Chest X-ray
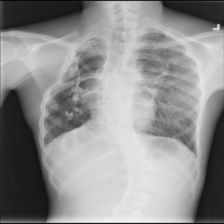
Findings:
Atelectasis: negative
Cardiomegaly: negative
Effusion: negative
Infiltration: positive
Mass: negative
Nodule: negative
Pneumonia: negative
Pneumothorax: positive
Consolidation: negative
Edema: negative
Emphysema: negative
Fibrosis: negative
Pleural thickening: negative
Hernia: negative